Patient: sex M, age 79
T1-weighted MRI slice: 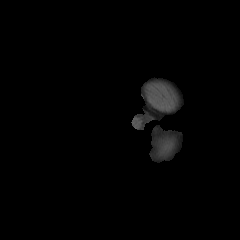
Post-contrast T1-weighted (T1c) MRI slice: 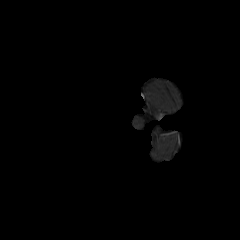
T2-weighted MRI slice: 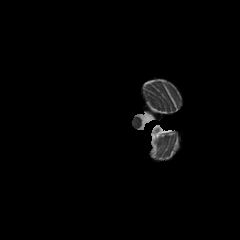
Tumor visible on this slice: no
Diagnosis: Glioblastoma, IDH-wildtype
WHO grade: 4